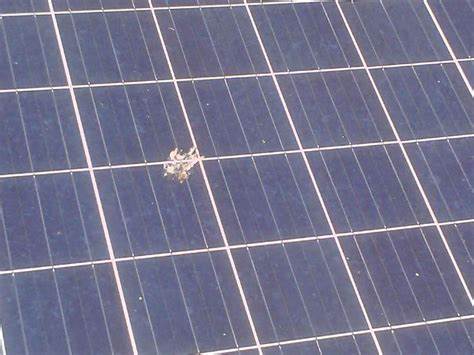
Label: Bird-drop